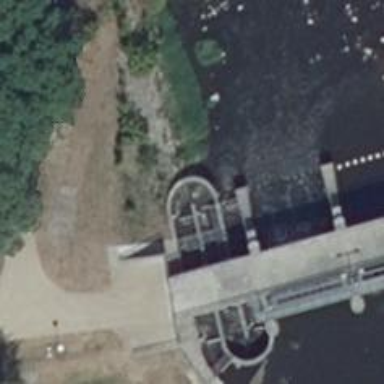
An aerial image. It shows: Fish pass along the waterway.